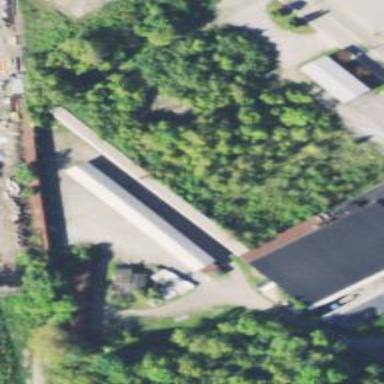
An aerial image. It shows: Industrial building.